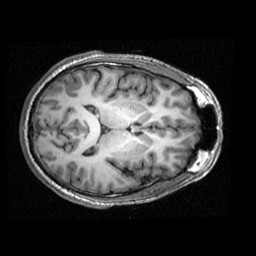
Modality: T1w
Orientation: axial
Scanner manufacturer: ge
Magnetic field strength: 3 T
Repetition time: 0.009036 s
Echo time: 0.00184 s